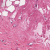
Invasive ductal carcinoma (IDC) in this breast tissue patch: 0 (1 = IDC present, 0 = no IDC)